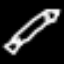
Label: pencil